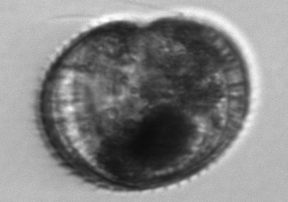
Label: Polykrikos